Question: Is there a better way to align something in the bottom right of a cell?
I have a div which only contains a background image, 10px by 10px. I am using the following styles to put it in the bottom right corner. (The cell I have it in is 40px high.)
Doing it this way causes me to lose the 30px above the div. (I'm also using it as something to click, so I can click anywhere on the right instead of only the bottom corner of the cell.)
'''
.time_note { float:right; width:20%; min-height:40px; display:block;
margin-right:-5px; }
.time_note { background:url('/images/sheet/note_marker.png') no-repeat;
background-position:bottom; }
'''
If this could also be done NOT using margins, that would be great.
Example Image:

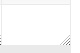
Answer: You should make your wrapping class 'position:relative;' and then whatever you have inside you can position absolutely 'position:absolute; bottom:0; right:0;'
For example
HTML:
'''
<div class="wrapper">
<div class="arrow"></div>
</div>
'''
CSS:
'''
.wrapper
{
width:100px;
height:100px;
position:relative;
}
.arrow
{
width:10px;
height:10px;
position:absolute;
right:0px;
bottom:0px;
}
'''